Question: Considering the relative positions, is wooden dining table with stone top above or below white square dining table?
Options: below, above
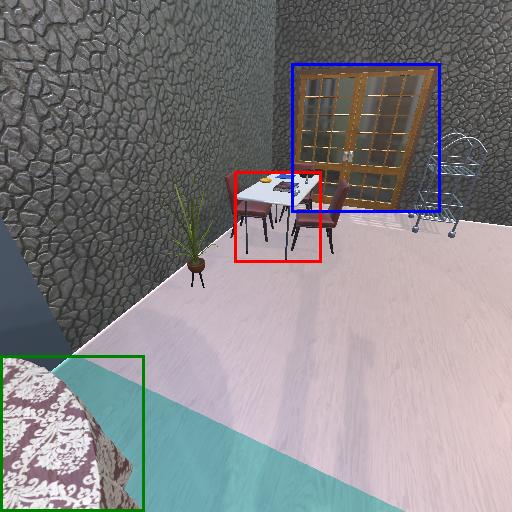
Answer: below